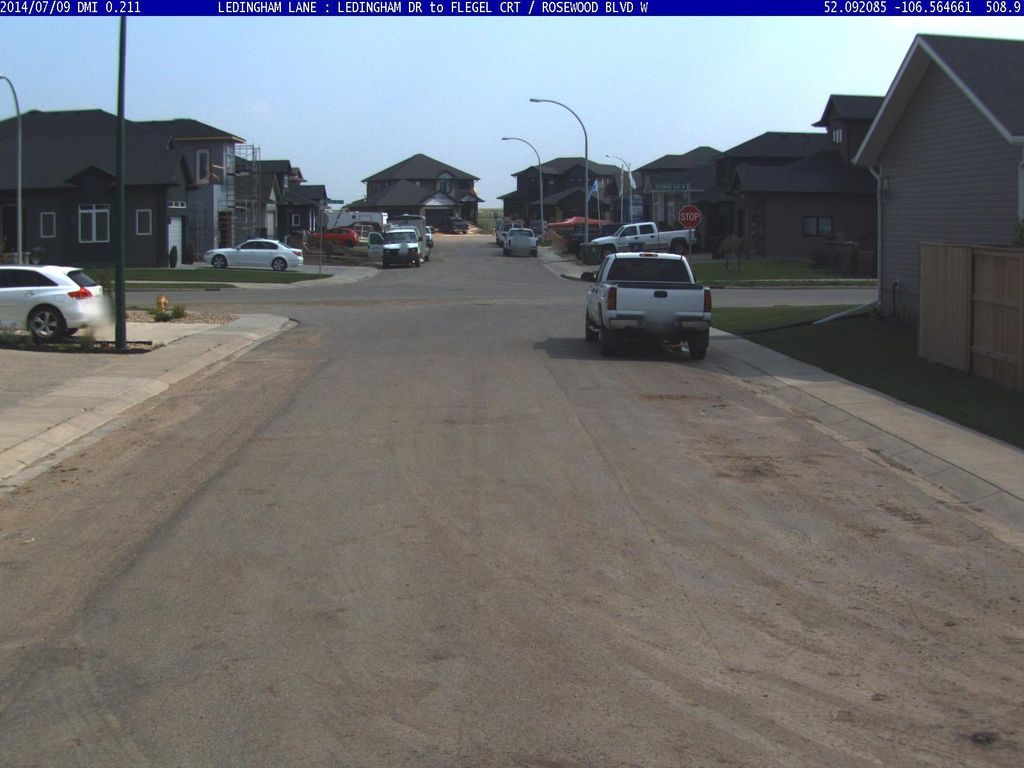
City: saskatoon